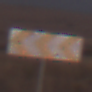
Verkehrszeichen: RichtungstafelnInKurvenGrossRechts
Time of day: SunriseSunset
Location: Outdoor (Nature)
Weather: PartlyCloudy
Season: NotSpecified
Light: Natural